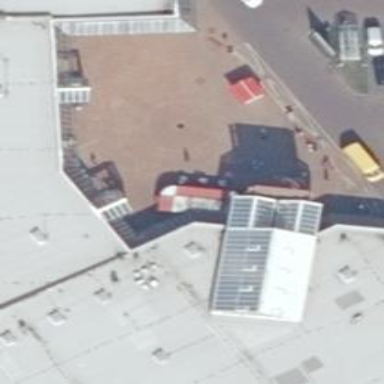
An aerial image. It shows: Fast food establishment.